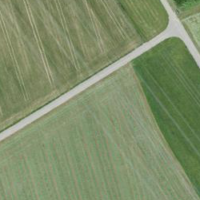
EUNIS habitat code: 24
Species observed at this site:
Primula veris